В данной задаче мы рассмотрим явления, вызванные взаимодействием воды и предметов, связанным с поверхностным натяжением. В части A изучается движение, а части B и C посвящены статике. При необходимости Вы можете использовать факт, что если функция $y(x)$ удовлетворяет дифференциальному уравнению $y''(x)=a y(x)$ ($a$ — положительная постоянная), общее решение этого уравнения будет $y(x)=Ae^{\sqrt{a}x}+B e^{-\sqrt{a}x}$, где $A$ и $B$ — произвольные постоянные. Как показано на рис. 1, мы рассматриваем две стационарные сферические капли воды на поверхности из абсолютно несмачиваемого материала. Первоначально находящиеся рядом две сферические капли воды с одинаковыми радиусами помещены на поверхность; затем эти две капли сливаются после касания друг друга и образуют большую сферическую каплю воды, которая неожиданно подпрыгивает.
Часть B. Вертикальная пластина (4.5 балла) Плоская пластина вертикально погружена в воду. На рисунках 2(a) и 2(b) соответственно показаны формы поверхности воды в случаях смачиваемой и несмачиваемой пластин. Пренебрегайте толщиной пластины. Поверхность пластины совпадает с плоскостью \(yz\), а горизонтальная поверхность воды далеко от пластины совпадает с плоскостью \(xy\). Форма поверхности не зависит от координаты \(y\). Пусть \(\theta (x)\) — угол между поверхностью воды и горизонтальной плоскостью в точке \((x, z)\) на поверхности воды в плоскости \(xz\). Здесь \(\theta (x)\) измеряется по отношению к положительному направлению оси \(x\) и вращение против часовой стрелки считается положительным. Пусть \(\theta (x)\) равен \(\theta_0\) в точке контакта пластины с поверхностью воды (\(x=0\)). Далее \(\theta_0\) не меняется вследствие свойств материала пластин. Плотность воды $\rho$ постоянна и коэффициент поверхностного натяжения $\gamma$ одинаков. Ускорение свободного падения обозначим через $g$. Атмосферное давление $P_0$ предполагается всегда неизменным. Определим форму поверхности воды в несколько шагов. Заметьте, что коэффициент поверхностного натяжения измеряется в $\text{Дж}/\text{м}^2$ или $\text{Н}/\text{м}$.
Рассмотрим смачиваемую пластину, как показано на рис. 2(a). Атмосферное давление $P_0$ считается всегда постоянным. Заметим, что давление воды $P$, удовлетворяет неравенствам $P < P_0$ для $z > 0$ и $P = P_0$ для $z = 0$. Выразите $P$ от $z$ через $\rho$, $g$, $z$, и $P_0$.
Рассмотрим выделенный объем воды, изображение которого затенено на рис. 3(a). Его сечение плоскостью $xz$ показано в виде заштрихованной области на рис. 3(b). Пусть $z_1$ и $z_2$ соответственно будут координаты левого и правого краев границы (поверхность воды) между объемом воды и воздухом.
Поверхностное натяжение, действующее на объем воды, уравновешивается силой $f_x$, которая обсуждалась в B2. Обозначим соответственно за $\theta_1$ и $\theta_2$ углы между поверхностью воды и горизонтальной плоскостью на левом и правом краях. Выразите $f_x$ через $\gamma$, $\theta_1$, и $\theta_2$.
Следующее уравнение выполняется в произвольной точке $(x, z)$ на поверхности воды$$\frac{1}{2}\left( \frac{z}{\ell}\right) ^{a}+\cos\theta(x)=\operatorname{const}.$$Определите показатель степени $a$ и выразите постоянную $\ell$ через $\gamma$ и $\rho$. Заметьте, что это уравнение выполняется независимо от того, является пластина смачиваемой или несмачиваемой.
Часть C. Взаимодействие двух стержней (3.5 балла) Одинаковые стержни A и B, сделанные из одинакового материала и плавающие параллельно друг другу на поверхности воды находятся на одинаковом расстоянии от оси y (рис. 4).
В уравнении (1), раздел B.4, мы предполагаем, что изменения положения поверхности воды небольшие. Разложите $\cos\theta(x)$ по $z' (x)$ до второго порядка. Затем, дифференцируя полученное уравнение по $x$, получите дифференциальное уравнение которому удовлетворяет $z(x)$. Решите это дифференциальное уравнение и определите $z(x)$ при $x\geq 0$ , выразив его через $\operatorname{tg}\theta_0$ и $\ell$. Заметьте, что вертикальные направления на рисунках 2 и 3 увеличены для большей наглядности и они не удовлетворяют условию $|z'(x)|\ll1$.
Как показано на рис. 5, обозначим координаты по оси $z$ за $z_{\rm{a}}$ и $z_{\rm{b}}$в точках контактов между стержнем B и поверхностью воды, а также соответствующие углы обозначим за $\theta_{\rm{a}}$ и $\theta_{\rm{b}}$. Определите горизонтальную компоненту силы, $F_x$, действующей на стержень B на единицу длины вдоль оси $y$, выразив её через $\theta_{\rm{a}}$, $\theta_{\rm{b}}$, $z_{\rm{a}}$, $z_{\rm{b}}$, $\rho$, $g$, и $\gamma$.
Определим координату $z$ поверхности воды $z_0$, в средней точке между двумя стержнями в плоскости $xz$. Выразите силу $F_x$, полученную в пункте C1, не используя $\theta_{\rm{a}}$, $\theta_{\rm{b}}$, $z_{\rm{a}}$, и $z_{\rm{b}}$.
Пусть $x_{\rm{a}}$ — координата $x$ точки контакта поверхности воды и стержня B слева от стержня. Используя дифференциальное уравнение, полученное в разделе B4, выразите координату уровня воды $z_0$ в точке посередине между этими двумя стержнями A и B через $x_{\rm{a}}$ и $z_{\rm{a}}$. Вы можете использовать постоянную $\ell$, введённую в разделе B4.
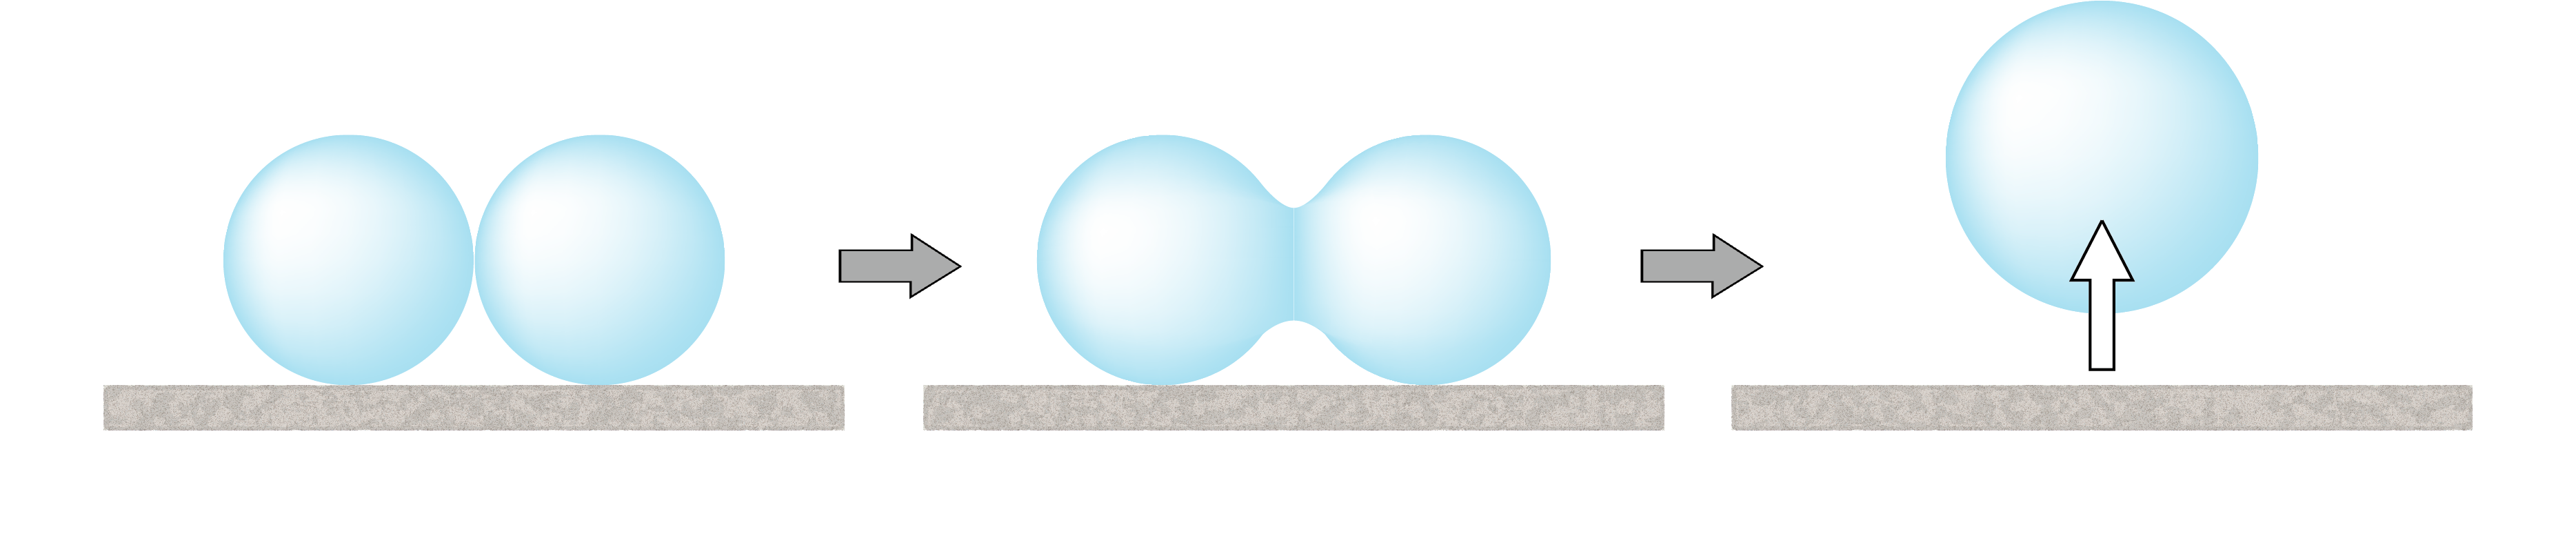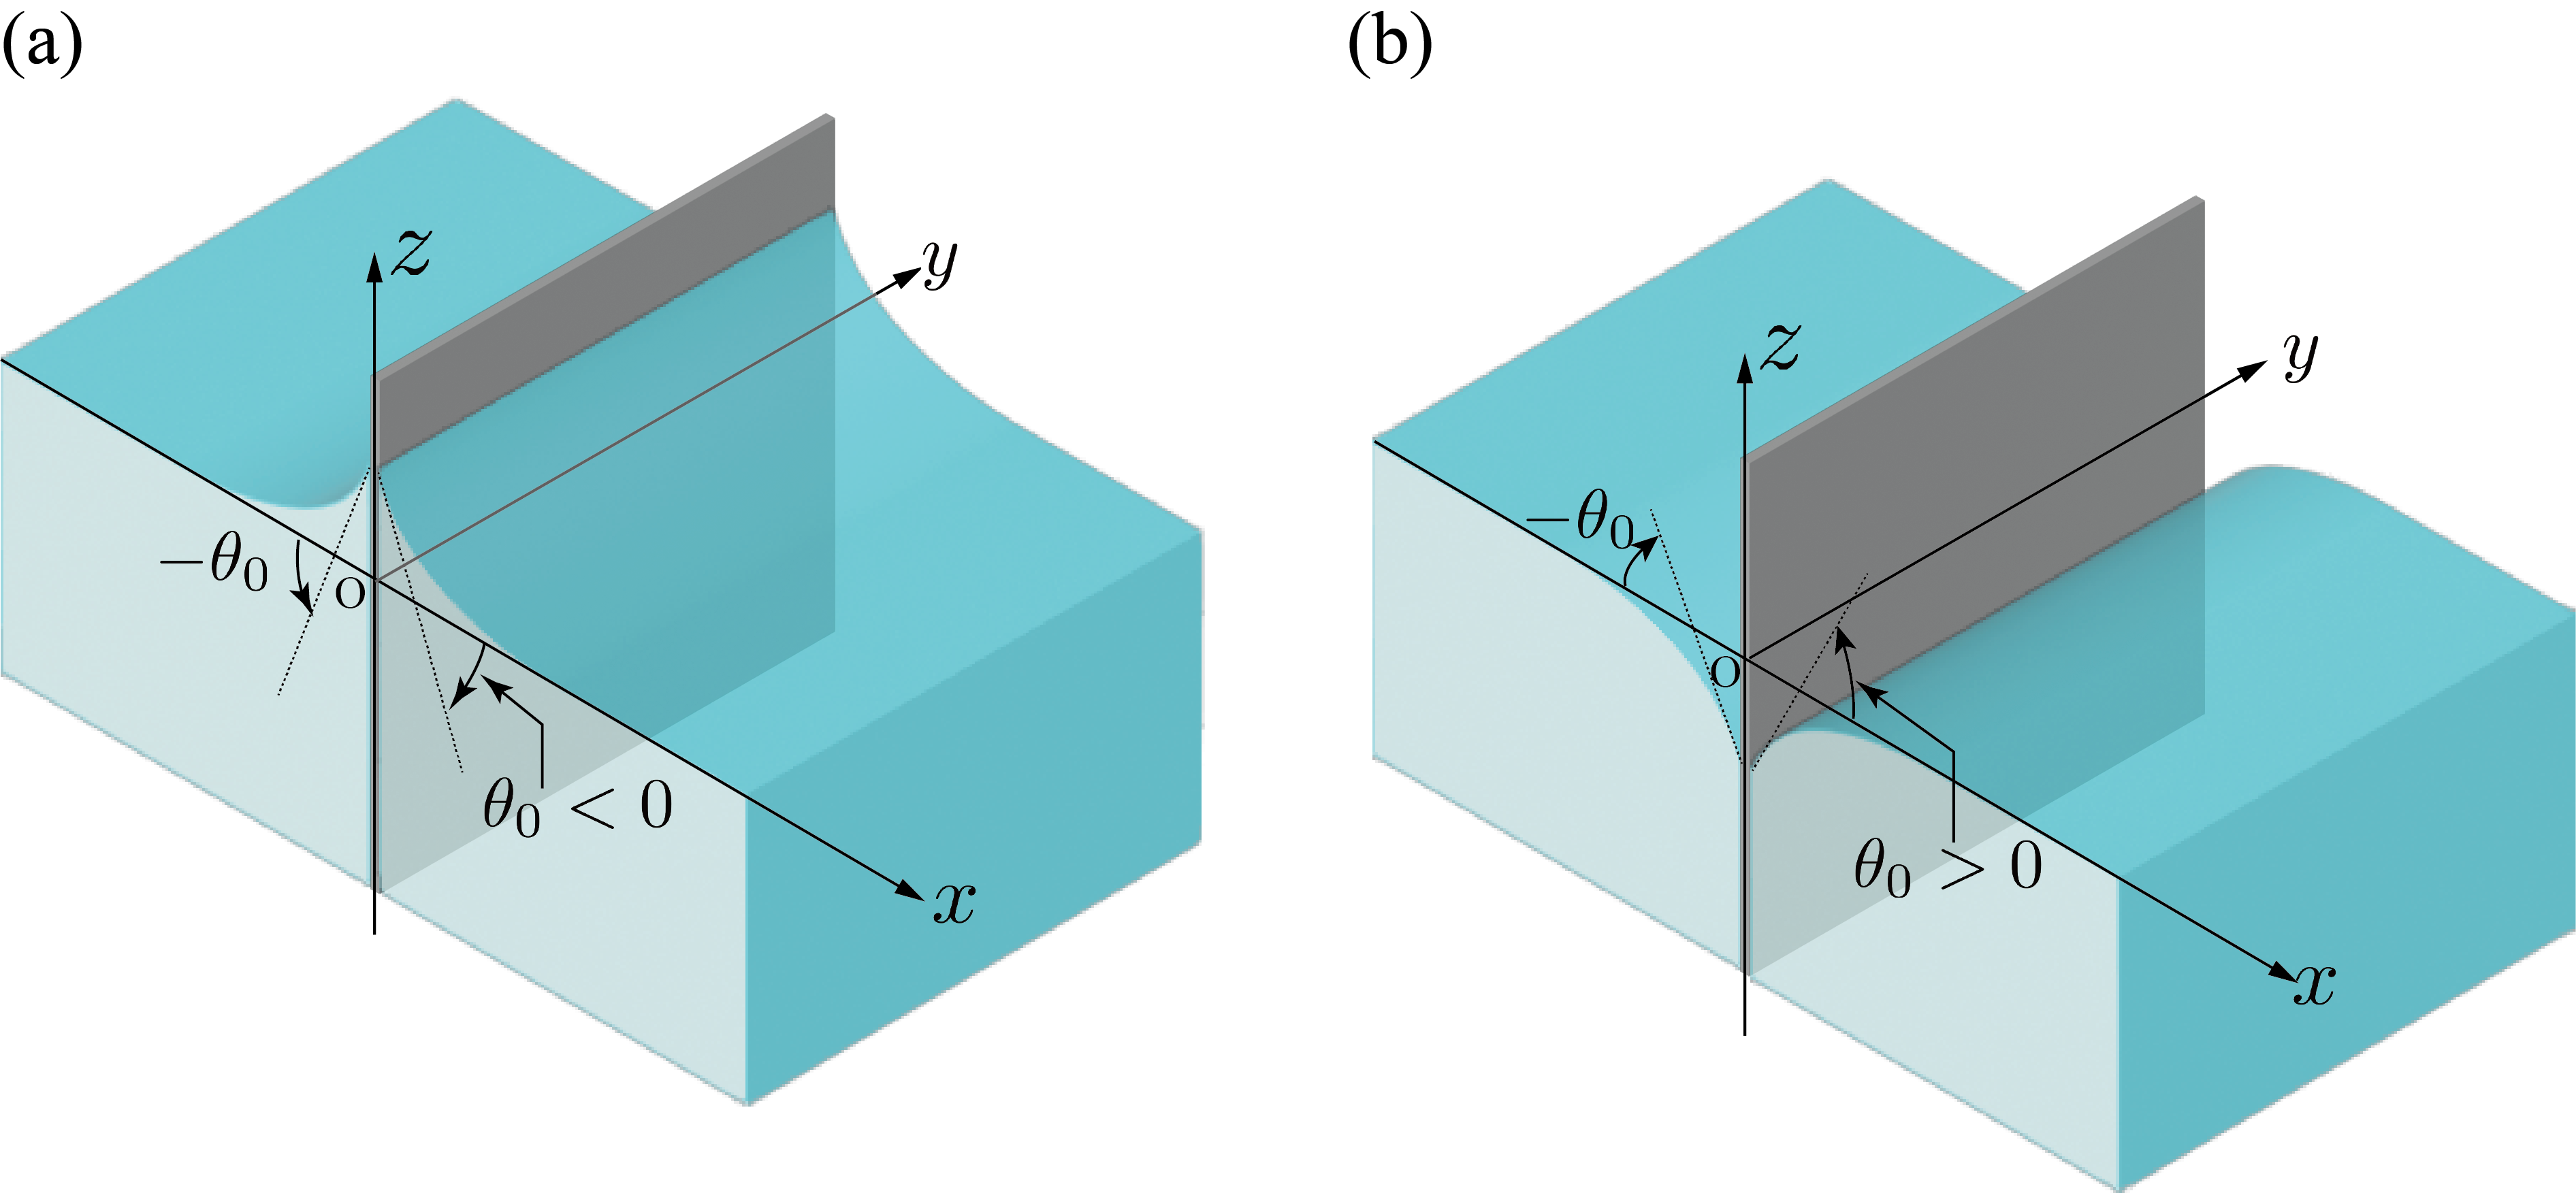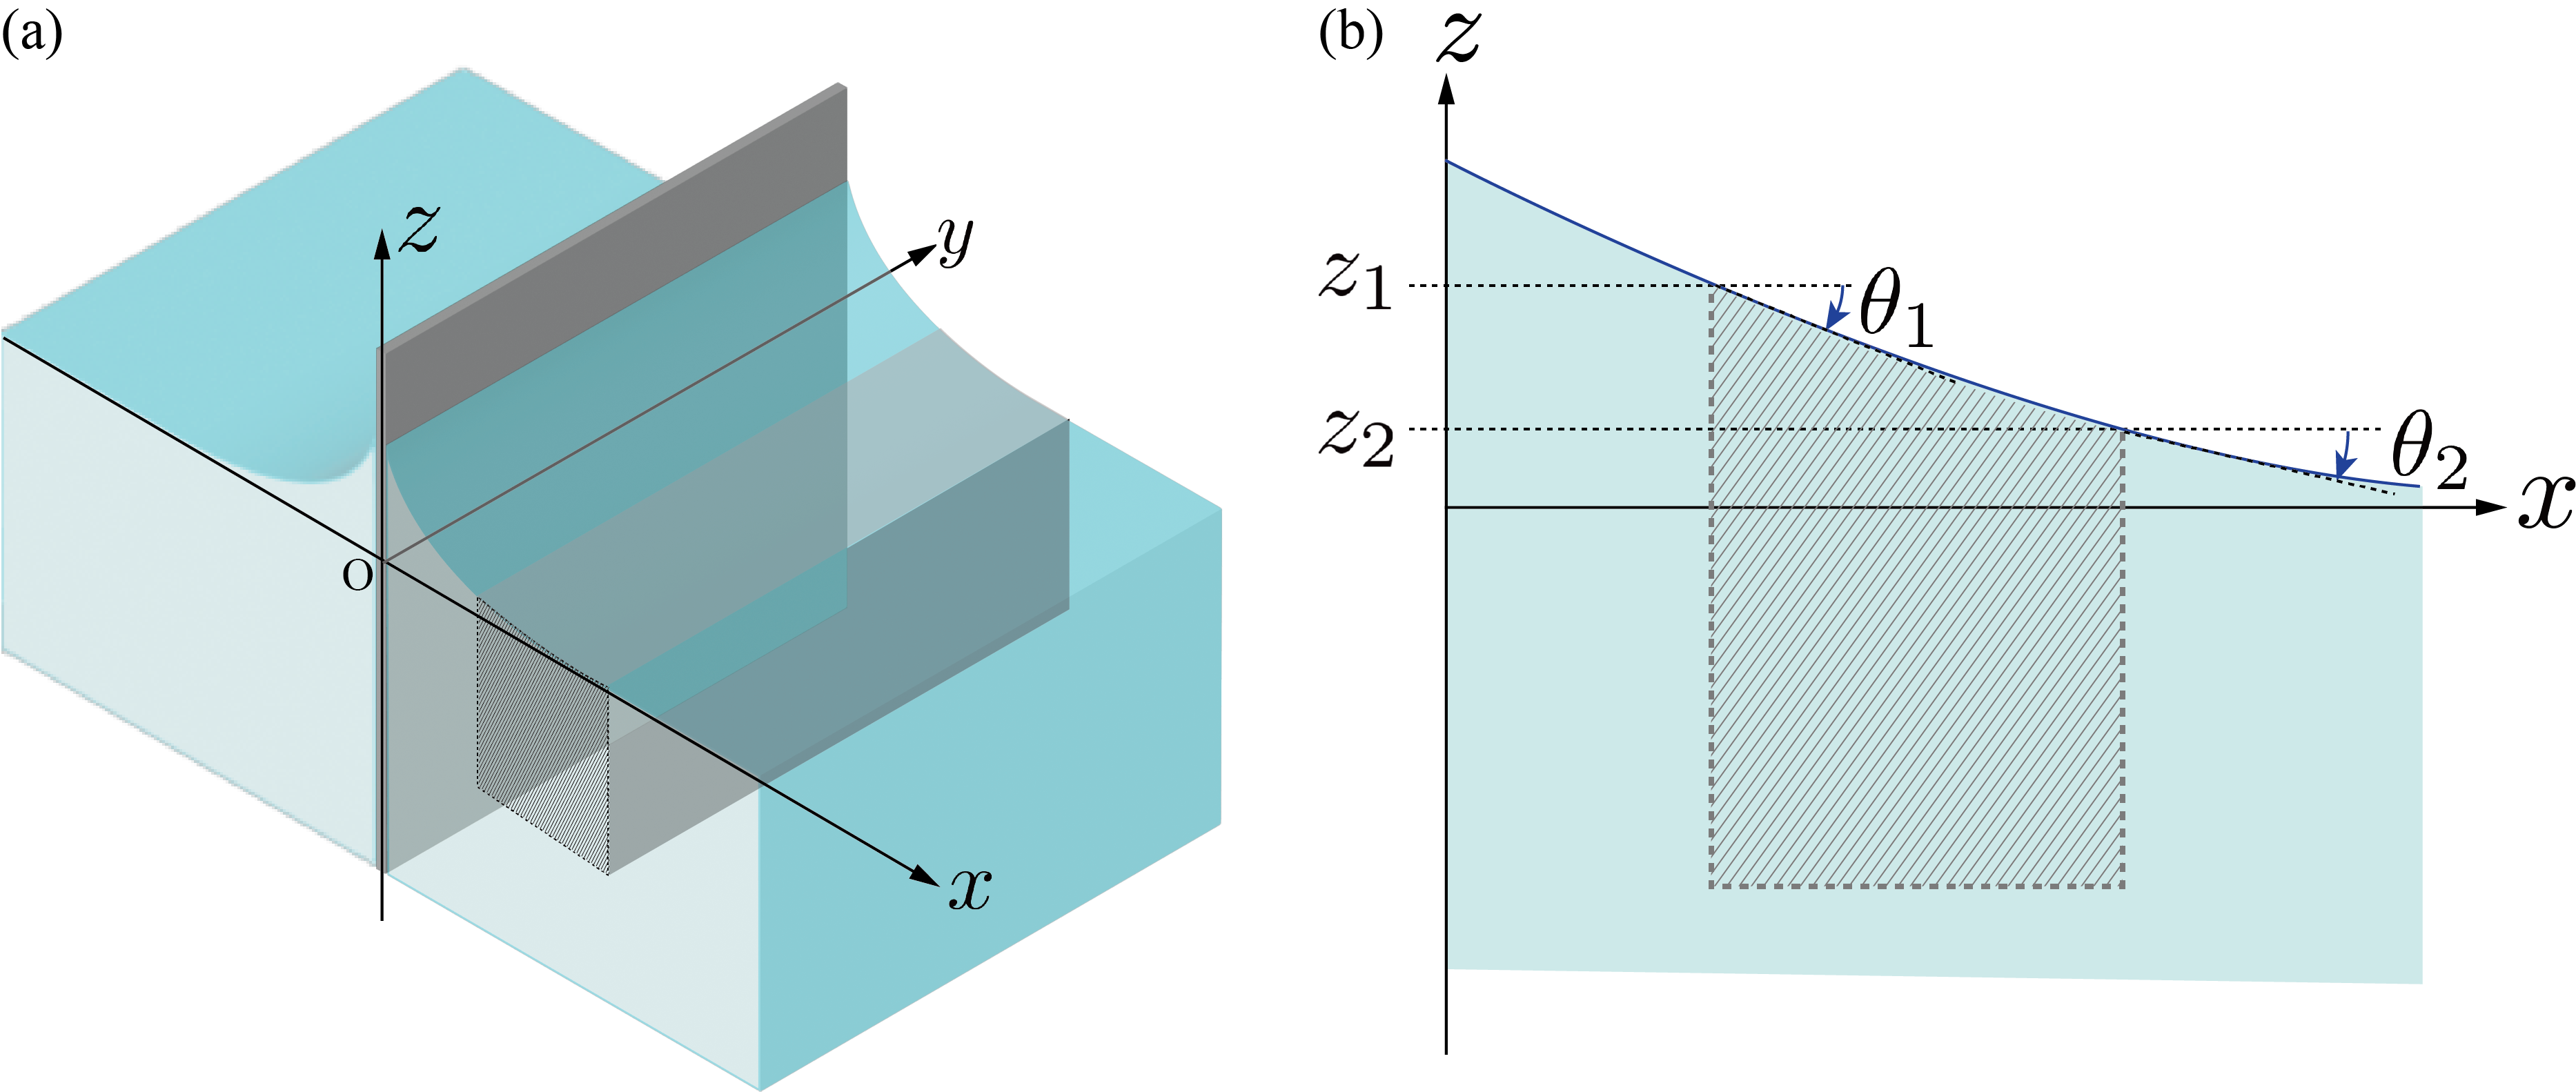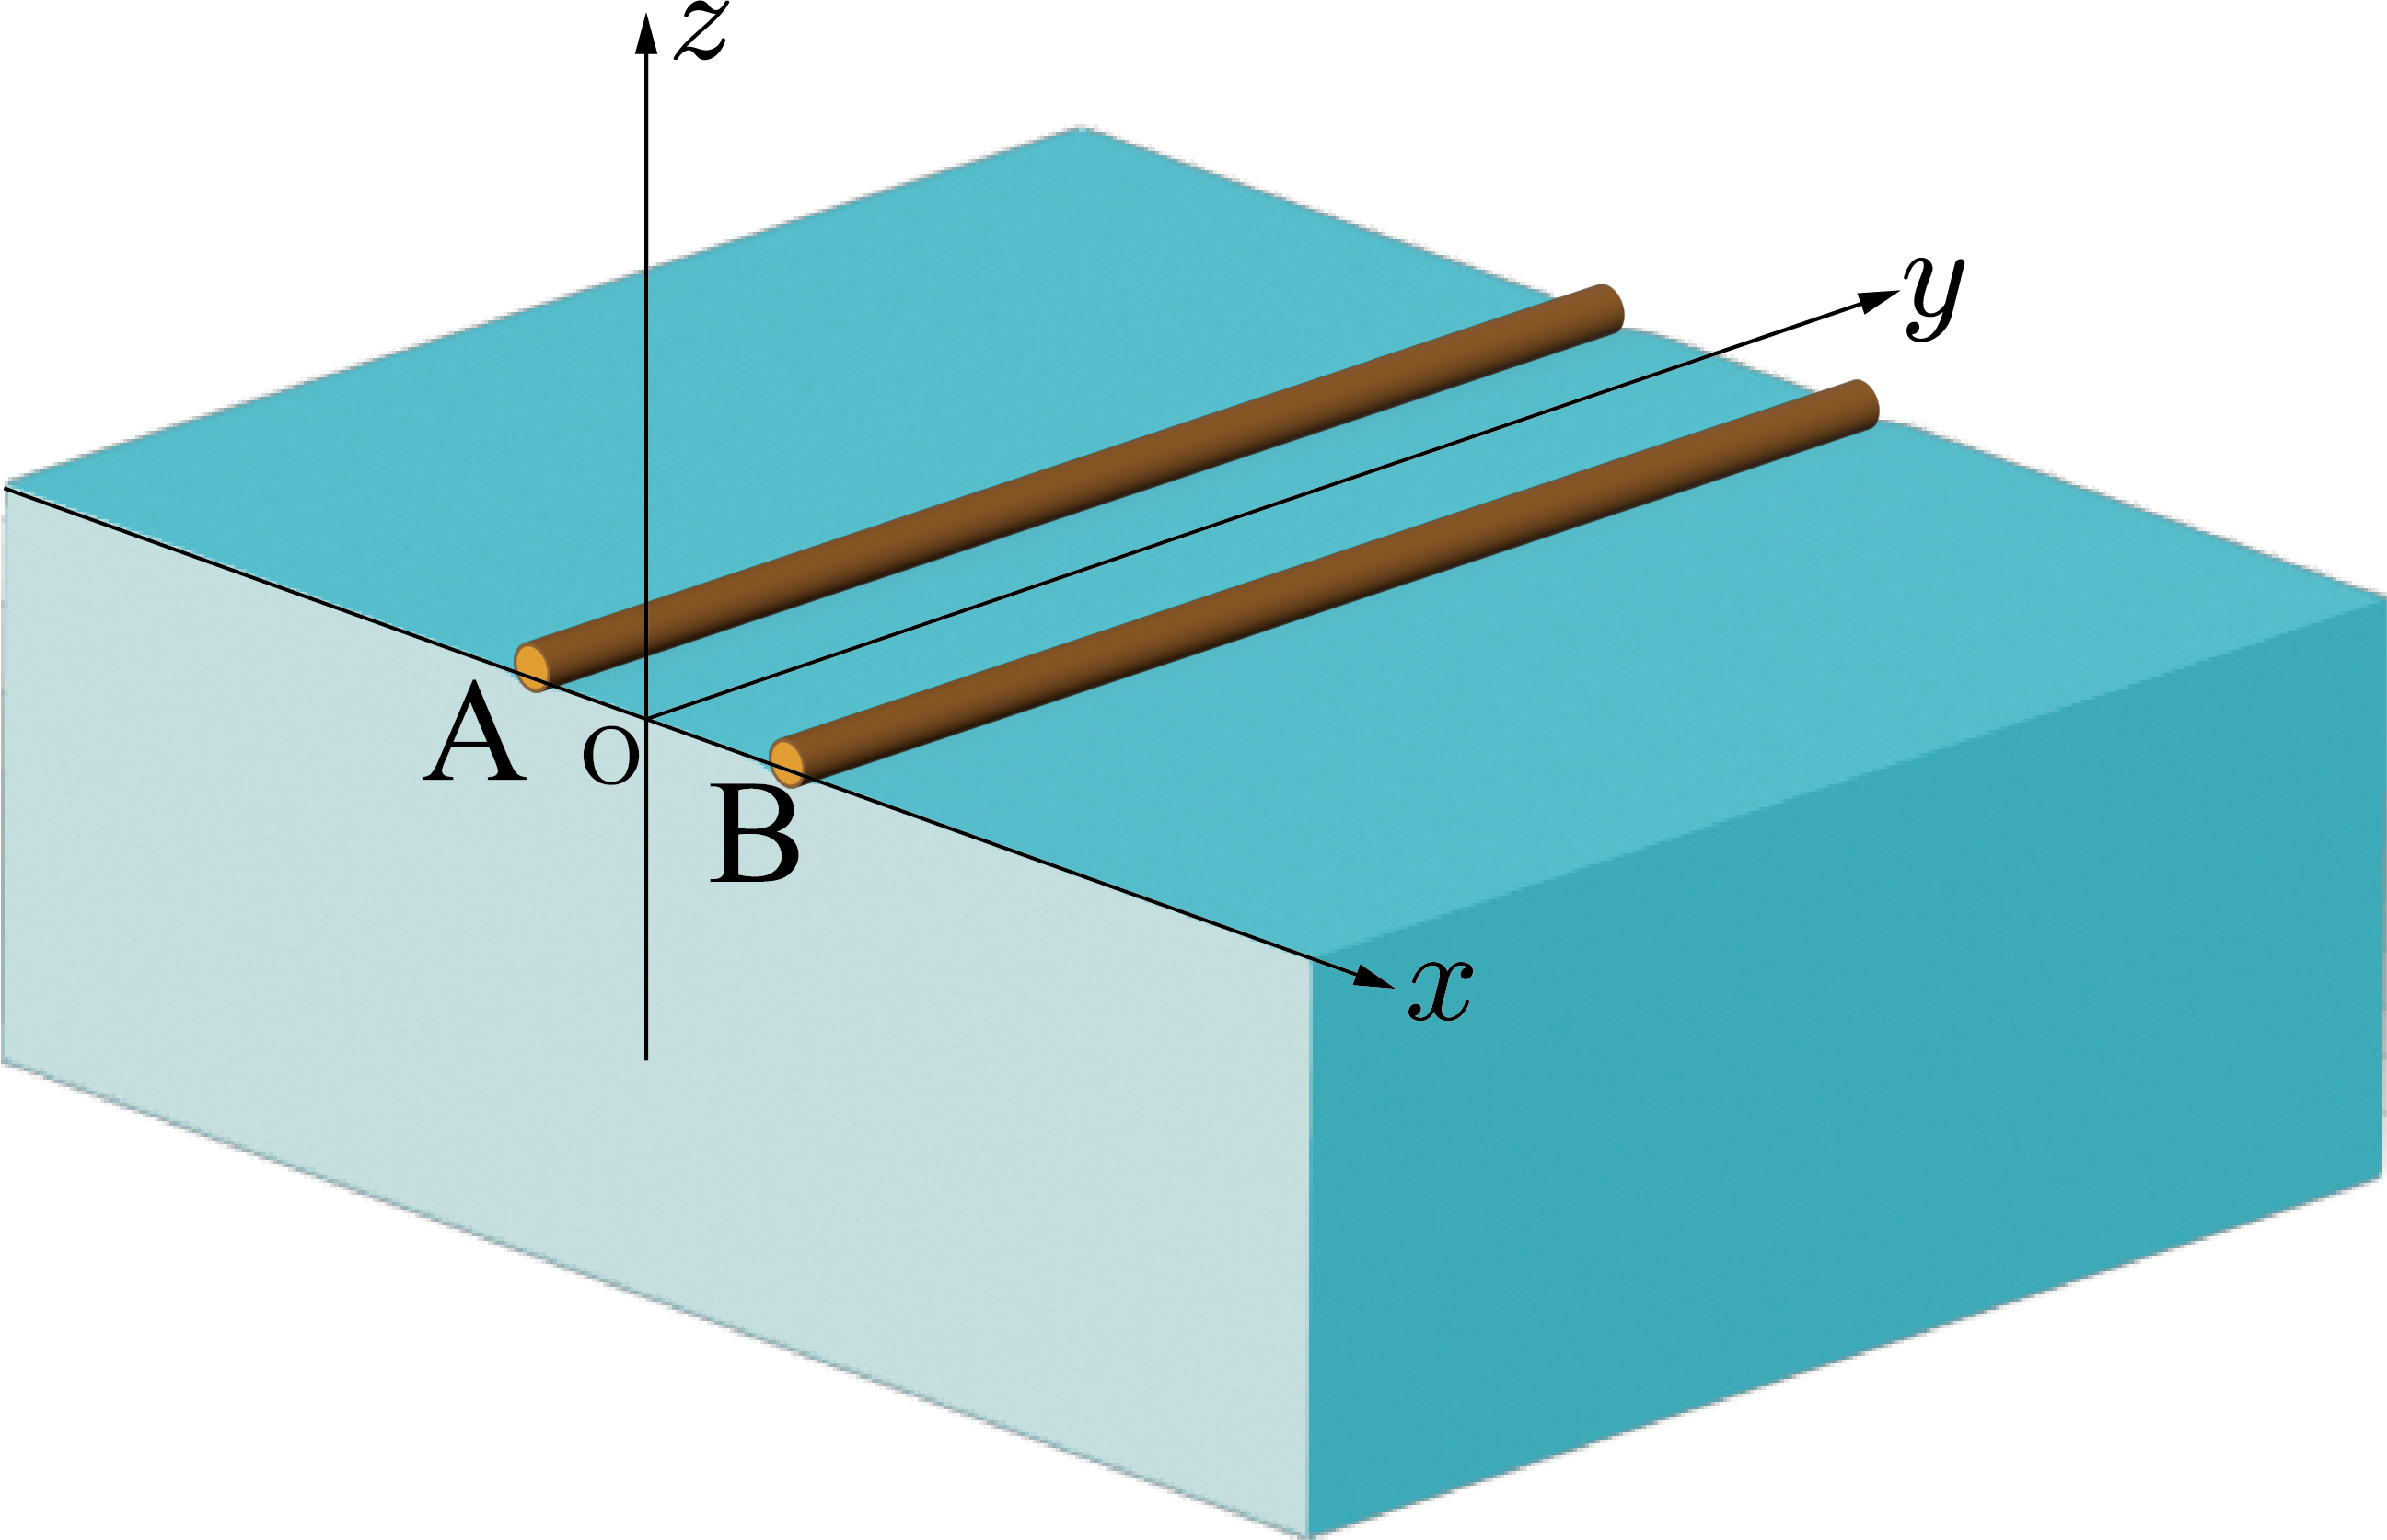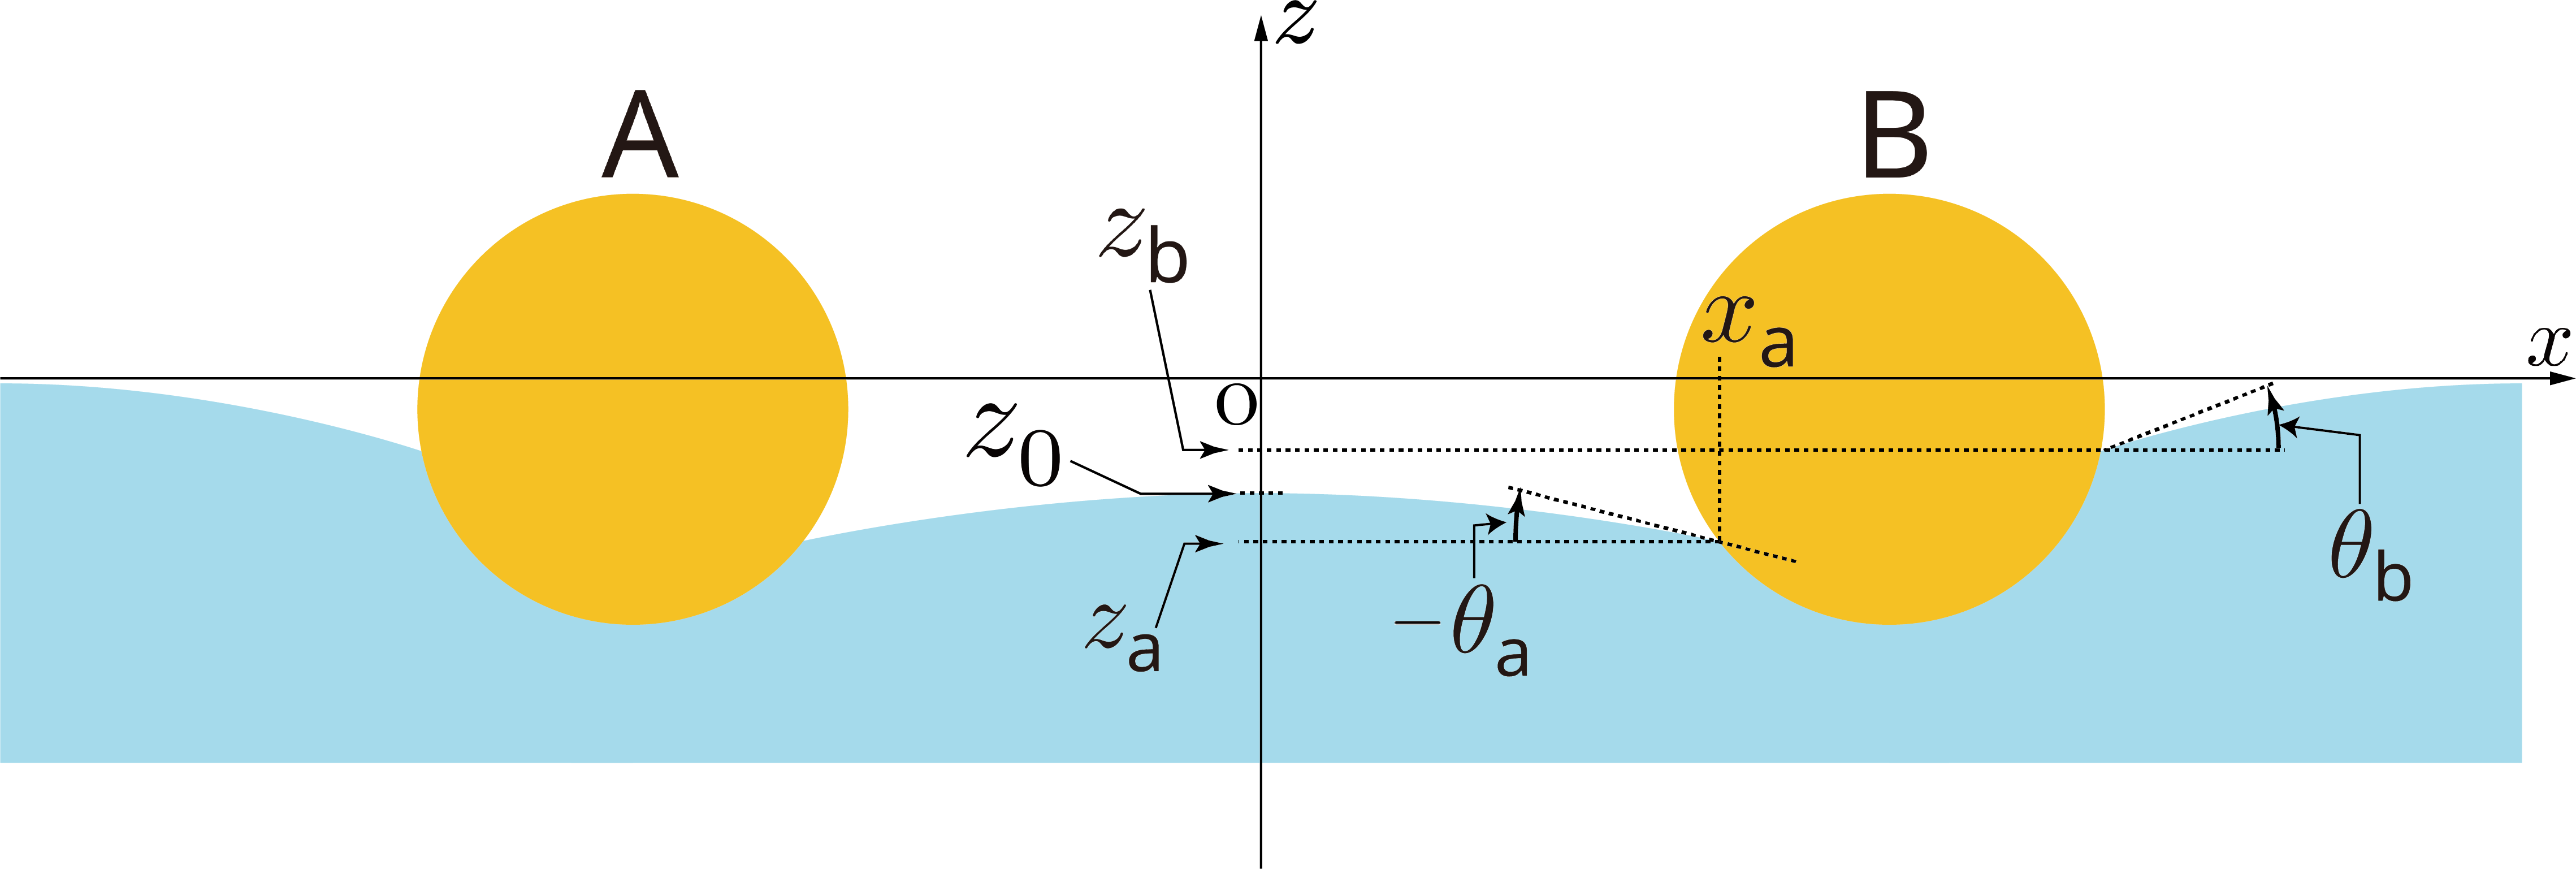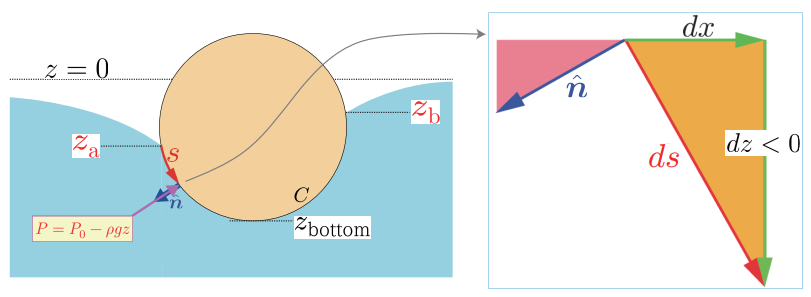
Радиусы $a$ обеих капель воды перед слиянием равны $100~ \text{мкм}$. Плотность воды $\rho$ равна $1.00 \times 10^3 \text{~кг} / \text{м}^3$. Коэффициент поверхностного натяжения $\gamma$ равен $7.27 \times 10^{-2} \text{~Дж} / \text{м}^2$.Доля $k$ от $\Delta E$ (изменения поверхностной энергии), преобразуется в кинетическую энергию подпрыгивающей капли воды. Определите начальную скорость подпрыгивания, $v$, слившейся капли воды с точностью до двух значащих цифр при следующих предположениях: $k=0.06$В процессе слияния объём воды не изменяется.
Решение: Поверхностная энергия каждой из капель до объединения$$E = 4\pi \gamma a^2.$$При объединении объем капель сохраняется, поэтому конечный радиус капли $a_1$ можно найти из соотношения$$\frac{4 \pi}{3} a_1^3 = 2 \frac{4 \pi}{3}a^3, \quad a_1 = 2^{1/3}a. $$Тогда изменение поверхностной энергии$$\Delta E = 2\times 4 \pi \gamma a^2 - 4\pi \gamma a_1^2 = (2 - 2^{2/3}) 4 \pi \gamma a^2.$$С учетом того, что в кинетическую энергию переходит доля $k$ всей поверхностной энергии, для скорости получим$$\frac{M v^2}{2} = k \Delta E,$$где масса капли после слияния$$M = 2 \frac{4\pi}{3} \rho a^3 = \frac{8\pi}{3} \rho a^3. $$Отсюда скорость$$v = \sqrt{\frac{2 k \Delta E}{M}} = \sqrt{3(2 - 2^{2/3})\frac{k \gamma}{\rho a}} = 0.23~\text{м}/\text{с}.$$
Ответ: $$v= \sqrt{3(2 - 2^{2/3})\frac{k \gamma}{\rho a}} = 0.23~\text{м}/\text{с}$$

Рассмотрим смачиваемую пластину, как показано на рис. 2(a). Атмосферное давление $P_0$ считается всегда постоянным. Заметим, что давление воды $P$, удовлетворяет неравенствам $P < P_0$ для $z > 0$ и $P = P_0$ для $z = 0$. Выразите $P$ от $z$ через $\rho$, $g$, $z$, и $P_0$.
Ответ: $$P = P_0 - \rho g z$$

Рассмотрим выделенный объем воды, изображение которого затенено на рис. 3(a). Его сечение плоскостью $xz$ показано в виде заштрихованной области на рис. 3(b). Пусть $z_1$ и $z_2$ соответственно будут координаты левого и правого краев границы (поверхность воды) между объемом воды и воздухом.  Получите горизонтальную компоненту (компоненту $x$ ) силы, $f_x$, которая действует на выделенный объем воды из-за давления, на единицу длины вдоль оси $y$, выразив её через $\rho$, $g$, $z_1$, and $z_2$. Заметьте, что атмосферное давление $P_0$ не создаёт горизонтальной силы на этот объем воды.
Решение: Постоянное атмосферное давление не создает никакой горизонтальной силы на выделенный объем, сила возникает только за счет избыточного давления воды. Она равна (на единицу длины)$$f_x = \int_{z_2}^{z_1} (- \rho g z) dz = \frac{1}{2} \rho g (z_2^2 - z_1^2).$$
Ответ: $$f_x= \frac{1}{2} \rho g (z_2^2 - z_1^2)$$

Поверхностное натяжение, действующее на объем воды, уравновешивается силой $f_x$, которая обсуждалась в B2. Обозначим соответственно за $\theta_1$ и $\theta_2$ углы между поверхностью воды и горизонтальной плоскостью на левом и правом краях. Выразите $f_x$ через $\gamma$, $\theta_1$, и $\theta_2$.
Решение: Обратим внимание, что здесь нужна не сила поверхностного натяжения, действующая на заданный объем воды, а выражение силы давления воды $f_x$ через силы поверхностного натяжения в состоянии равновесия. Это важно для правильного выбора знаков.
Ответ: $$f_x = \gamma \cos \theta_1 - \gamma \cos \theta_2$$

Следующее уравнение выполняется в произвольной точке $(x, z)$ на поверхности воды$$\frac{1}{2}\left( \frac{z}{\ell}\right) ^{a}+\cos\theta(x)=\operatorname{const}.$$Определите показатель степени $a$ и выразите постоянную $\ell$ через $\gamma$ и $\rho$. Заметьте, что это уравнение выполняется независимо от того, является пластина смачиваемой или несмачиваемой.
Решение: Условие равновесия имеет вид$$f_x = \frac{1}{2} \rho g (z_2^2 - z_1^2) = \gamma \cos \theta_1 - \gamma \cos \theta_2,$$откуда $$\frac{1}{2}\rho g z_1^2 + \gamma \cos \theta_1 = \frac{1}{2}\rho g z_2^2 + \gamma \cos \theta_2.$$Разделив на $\gamma$, получим$$\frac{1}{2} \frac{z^2}{\gamma/(\rho g)} + \cos \theta(x) = const$$
Ответ: $$a = 2, \quad l = \sqrt{\frac{\gamma}{\rho g}}.$$

В уравнении (1), раздел B.4, мы предполагаем, что изменения положения поверхности воды небольшие. Разложите $\cos\theta(x)$ по $z' (x)$ до второго порядка. Затем, дифференцируя полученное уравнение по $x$, получите дифференциальное уравнение которому удовлетворяет $z(x)$. Решите это дифференциальное уравнение и определите $z(x)$ при $x\geq 0$ , выразив его через $\operatorname{tg}\theta_0$ и $\ell$. Заметьте, что вертикальные направления на рисунках 2 и 3 увеличены для большей наглядности и они не удовлетворяют условию $|z'(x)|\ll1$.
Решение: Производная функции $z(x)$ задает тангенс угла поверхности с горизонталью:$$\tan\theta (x) = z'(x),$$откуда$$\cos \theta = \frac{1}{\sqrt{1 + z^{\prime 2}}} \approx 1 - \frac{1}{2} z^{\prime 2},$$где мы учли малость производной.Подставляя это в условие из предыдущего пункта, получим$$\frac{1}{2} \frac{z^2}{l^2} + 1 - \frac{1}{2} z^{\prime 2} = const,$$$$ \frac{z^2}{l^2} - z^{\prime 2} = const.$$Продифференцировав, найдем уравнение на форму поверхности$$z'' = \frac{z}{l^2},$$его общее решение$$z = Ae^{x/l} + B e^{- x/l}.$$На большом расстоянии до стенки $z (\infty) = 0$, поэтому коэффициент перед растущей экспонентой $A = 0$.Второй коэффициент найдем из значения угла $\theta_0$ вблизи стенки,$$\tan \theta_0 = z'(0) = - B/l, \quad B = - l \tan \theta_0.$$
Ответ: $$z = - l \tan \theta_0 e^{- x/l}$$

Как показано на рис. 5, обозначим координаты по оси $z$ за $z_{\rm{a}}$ и $z_{\rm{b}}$в точках контактов между стержнем B и поверхностью воды, а также соответствующие углы обозначим за $\theta_{\rm{a}}$ и $\theta_{\rm{b}}$. Определите горизонтальную компоненту силы, $F_x$, действующей на стержень B на единицу длины вдоль оси $y$, выразив её через $\theta_{\rm{a}}$, $\theta_{\rm{b}}$, $z_{\rm{a}}$, $z_{\rm{b}}$, $\rho$, $g$, и $\gamma$.
Решение: Используем результаты пунктов B2 и B3. В отличие от пункта B3 здесь нужна именно сила поверхностного натяжения, которая действует на выделенный объем. Вклад силы поверхностного натяжения$$F_{surf} = \gamma (\cos \theta_b - \cos \theta_a)$$ можно записать сразу.Для вычисления силы давления разобьем цилиндр на левую и правую части, координата нижней точки цилиндра $z_{bottom}$, тогда сила давления$$F = \int_{z_{bottom}}^{z_a} (- \rho g z) dz - \int_{z_{bottom}}^{z_b} (- \rho g z) dz = \int _{z_a}^{z_b} \rho g z \, dz= \frac{1}{2} \rho g (z_b^2 - z_a^2).$$  Докажем также, что горизонтальная составляющая силы давления зависит только от уровня воды, но не от формы объекта. Для этого заметим, что в некоторой точке $s$ сила давления направлена перпендикулярно поверхности и равна (на единицу длины)$$d\vec{F}= - P \vec{n} ds = (- P_0 + \rho g z)\vec{n} ds$$где $\vec{n}$ — единичный вектор нормали к поверхности, $ds$ — длина выбранного участка поверхности. Горизонтальная составляющая вектора $\vec{n} ds = dx$, поэтому горизонтальная составляющая силы$$dF_x=-P_0 dz + \rho g z dz.$$Интегрируя это выражение по поверхности, получим требуемый результат. Вклад постоянного давления $P_0$ сокращается, поскольку оно действует на всю поверхность цилиндра (а не только на погруженную в воду).
Ответ: $$F_x = \frac{1}{2} \rho g (z_b^2 - z_a^2) + \gamma (\cos \theta_b - \cos \theta_a)$$

Определим координату $z$ поверхности воды $z_0$, в средней точке между двумя стержнями в плоскости $xz$. Выразите силу $F_x$, полученную в пункте C1, не используя $\theta_{\rm{a}}$, $\theta_{\rm{b}}$, $z_{\rm{a}}$, и $z_{\rm{b}}$.
Решение: Используя граничные условия (на большом расстоянии справа $z = 0$, и поверхность горизонтальна, в центре $z = z_0$, поверхность также горизонтальна), а также уравнение из B4, найдем $$\frac{1}{2} \rho g z_a^2 + \gamma \cos \theta_a = \frac{1}{2} \rho g z_0^2 + \gamma $$из условия в центре, из условия на бесконечности$$\frac{1}{2} \rho g z_b^2 + \gamma \cos \theta_b = \gamma.$$Подставляя это в выражение для силы, получим
Ответ: $$F = - \frac{1}{2} \rho g z_0^2$$

Пусть $x_{\rm{a}}$ — координата $x$ точки контакта поверхности воды и стержня B слева от стержня. Используя дифференциальное уравнение, полученное в разделе B4, выразите координату уровня воды $z_0$ в точке посередине между этими двумя стержнями A и B через $x_{\rm{a}}$ и $z_{\rm{a}}$. Вы можете использовать постоянную $\ell$, введённую в разделе B4.
Решение: Общее решение для $z(x)$ между цилиндрами$$z(x) = A e^{x/l} + B e^{-x/l}.$$Из условий в центре $z(0) = z_0$, $z'(0) = 0$ получим$$A + B = z_0 , \quad A = B,$$поэтому$$A = B = \frac{z_0}{2}.$$Тогда$$z(x) = \frac{z_0}{2} \left( e^{x/l} + e^{-x/l}\right) = z_0 \cosh \frac{x}{l}, \quad z_a = z_0 \cosh \frac{x_a}{l}.$$
Ответ: $$z_0 = \frac{z_a}{\cosh (x_a/l)} = \frac{2 z_a}{e^{x_a/l} +e^{-x_a/l} }$$
Темы:
T, Механика, Статика, Поверхностное натяжение, Международные, 2023